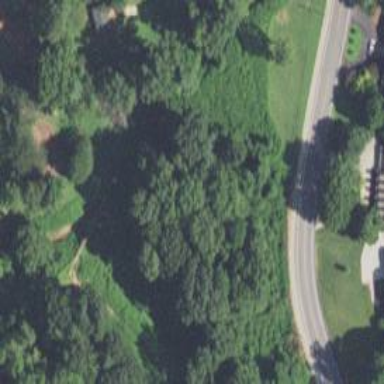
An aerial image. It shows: Disc golf hole.